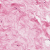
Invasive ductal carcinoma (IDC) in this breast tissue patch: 0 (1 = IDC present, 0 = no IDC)